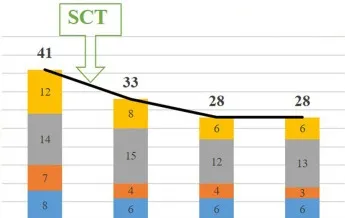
Case #2.
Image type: chart (chart)